Question: There are blocks named a,b,c,d inside a bigger fixed-width two-column block.

I want d left to c and below a, it is possible to complete it using pure CSS?
What I have tried,
CSS:
'''
.wrapper {
border: 1px dotted #111;
width: 360px;
padding: 20px;
float: left;
}
.rectangle {
display: inline-block;
float: left;
border: 1px solid #333;
min-height: 100px;
width: 178px;
}
#a {
height: 248px;
}
#b {
height: 148px;
}
#c {
height: 198px;
}
#d {
height: 98px;
}
'''
HTML:
'''
<div class="wrapper">
<div id="a" class="rectangle">a</div>
<div id="b" class="rectangle">b</div>
<div id="c" class="rectangle">c</div>
<div id="d" class="rectangle">d</div>
</div>
'''
<URL>
To keep it simple, I prefer not to use JavaScript or <URL>.
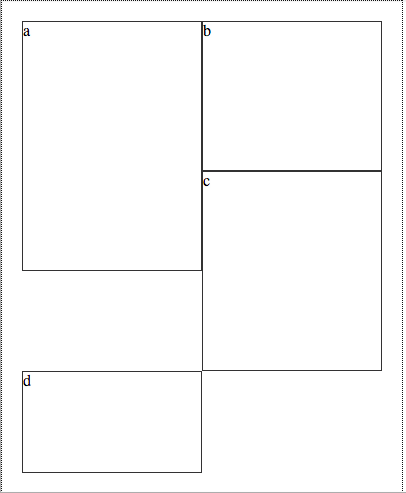
Answer: You can use the <URL> CSS property like this:
'''
.wrapper {
border: 1px dotted #111;
width: 460px;
padding: 20px;
float: left;
column-count:2;
}
.rectangle {
display: inline-block;
border: 1px solid #333;
min-height: 100px;
width: 170px;
}
'''
and restructure your HTML to:
'''
<div class="wrapper">
<div id="a" class="rectangle">a</div>
<div id="d" class="rectangle">d</div>
<div id="b" class="rectangle">b</div>
<div id="c" class="rectangle">c</div>
</div>
'''
'column-count' is supported with the respective vendor prefixes by most browsers. See <URL> for more infos.
<URL>